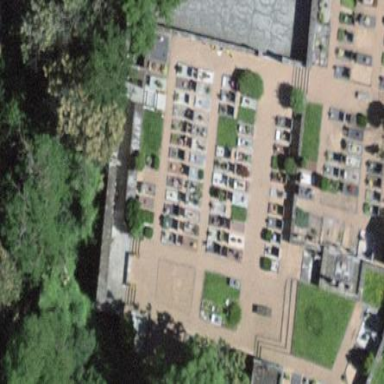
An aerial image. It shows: Cemetery.